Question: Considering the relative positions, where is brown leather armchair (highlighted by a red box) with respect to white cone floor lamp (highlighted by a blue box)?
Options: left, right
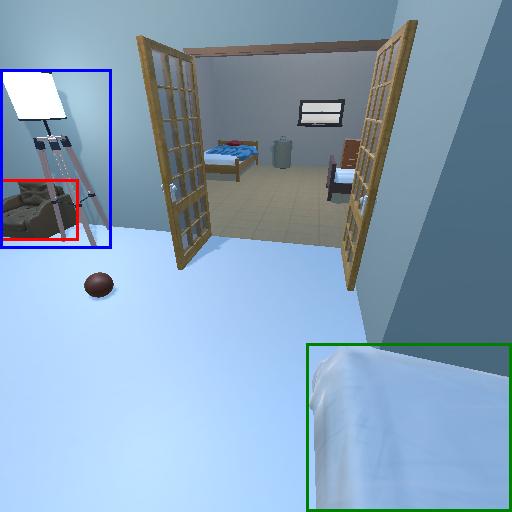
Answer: left